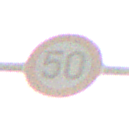
Verkehrszeichen: Geschwindigkeit50
Umgebung: Outdoor, Suburban
Tageszeit: SunriseSunset
Wetter: PartlyCloudy
Licht: Natural
Jahreszeit: NotSpecified
Kontrast: MediumContrast